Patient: sex M, age 72
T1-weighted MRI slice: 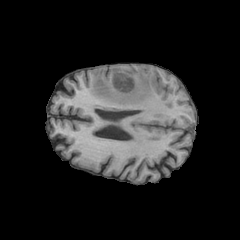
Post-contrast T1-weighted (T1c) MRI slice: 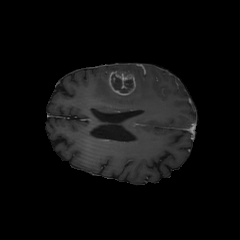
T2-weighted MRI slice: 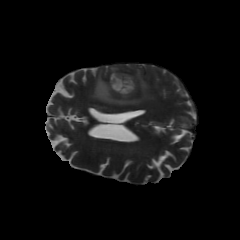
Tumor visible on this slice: yes
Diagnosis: Glioblastoma, IDH-wildtype
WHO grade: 4